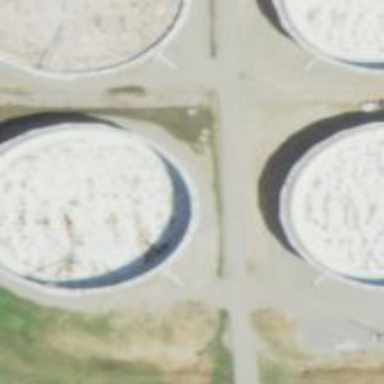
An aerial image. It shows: Storage tank which is man-made.